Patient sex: M
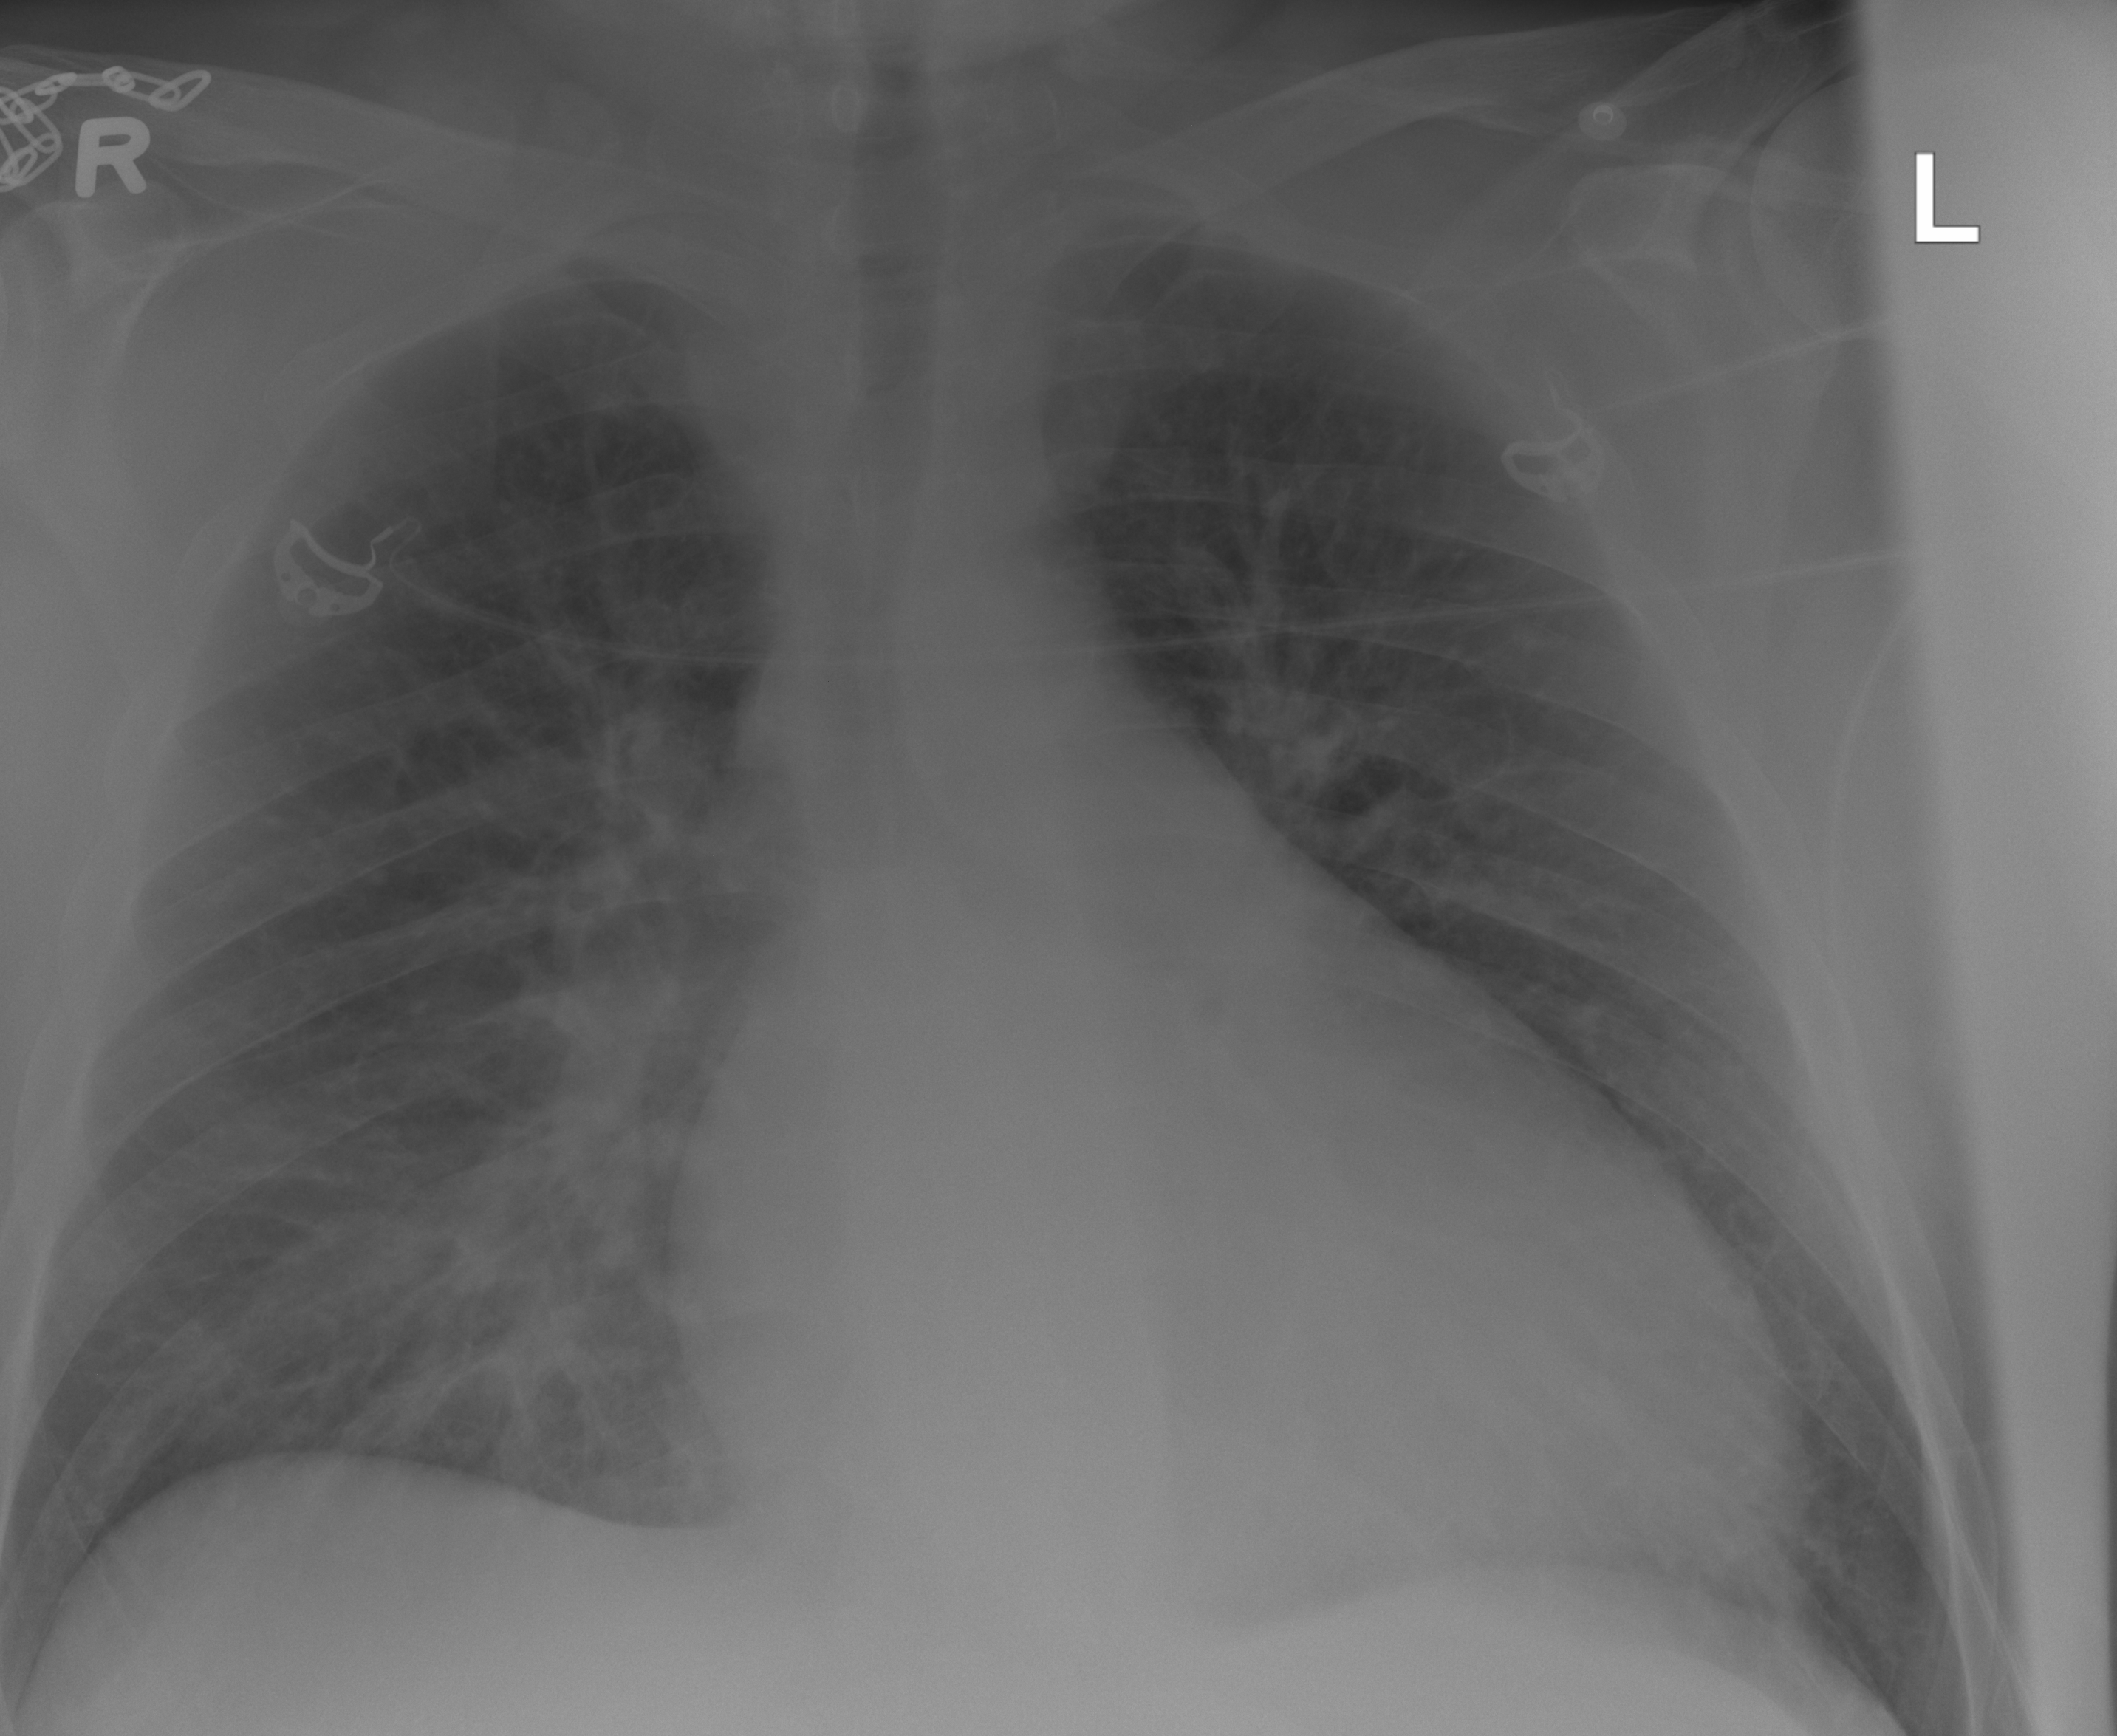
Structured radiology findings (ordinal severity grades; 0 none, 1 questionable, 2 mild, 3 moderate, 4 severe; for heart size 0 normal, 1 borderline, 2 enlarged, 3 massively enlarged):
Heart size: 2
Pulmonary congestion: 2
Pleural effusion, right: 0
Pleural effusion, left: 0
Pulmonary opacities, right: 2
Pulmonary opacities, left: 1
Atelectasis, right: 0
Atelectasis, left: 0